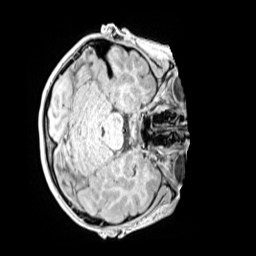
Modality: MP2RAGE
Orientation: axial
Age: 9
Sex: female
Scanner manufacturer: siemens
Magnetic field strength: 3 T
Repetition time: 4 s
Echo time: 0.00299 s